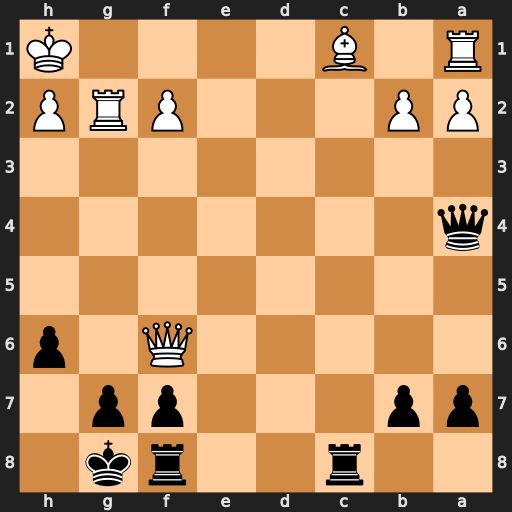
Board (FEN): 2r2rk1/pp3pp1/5Q1p/8/q7/8/PP3PRP/R1B4K
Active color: b
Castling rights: -
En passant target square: -
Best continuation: Qd1+ Rg1 Qxg1+ Kxg1 gxf6